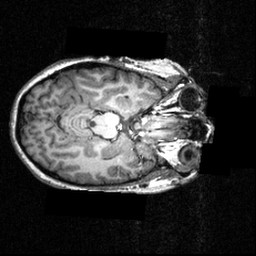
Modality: T1w
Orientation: axial
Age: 27
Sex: female
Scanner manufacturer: siemens
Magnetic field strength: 3.951 T
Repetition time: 1.5 s
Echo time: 0.00335 s